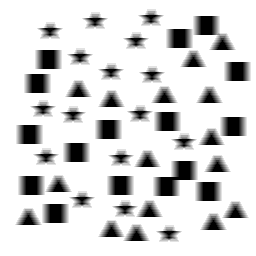
Squares: 16
Triangles: 16
Stars: 16
Total shapes: 48